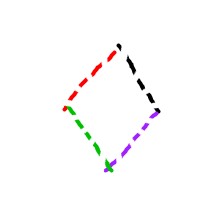
Shape: rhombus